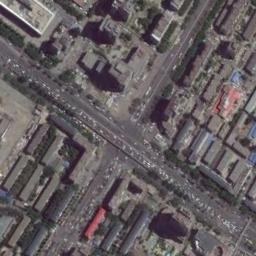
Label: intersection